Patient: sex M, age 64
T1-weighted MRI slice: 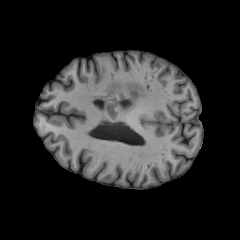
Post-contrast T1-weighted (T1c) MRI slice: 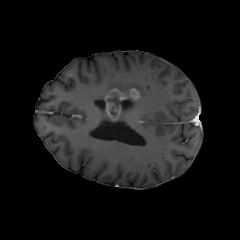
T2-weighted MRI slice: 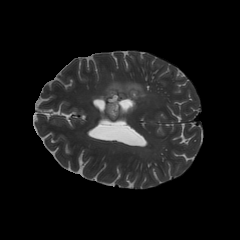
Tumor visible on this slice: yes
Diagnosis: Glioblastoma, IDH-wildtype
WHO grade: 4